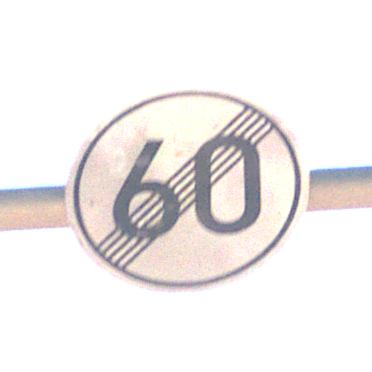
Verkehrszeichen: EndeGeschwindigkeit60
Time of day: MorningAfternoon
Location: Outdoor (Nature)
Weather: Clear
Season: Summer
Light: Natural